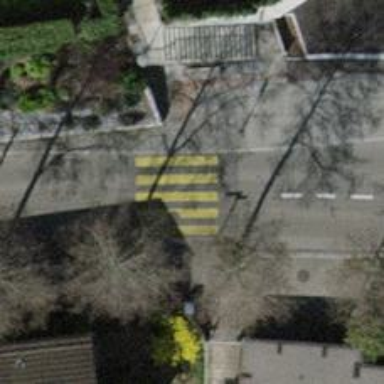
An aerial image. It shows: Footway with asphalt surface featuring zebra crossing.